Question: I'm trying to make a simple game in libGDX.
The main sprite is a submarine, that can rotate by its center origin (width/2,height/2).
This sprite is the only one that will spin in my game and also the only one that will need a polygon, for the rest of the sprites a rectangle bounding box is enough.
I need to create a polygon, so I can handle intersections.
The polygon would be a very simple one, with only 8 vertices.
How can I get the vertices of the polygon, if I know the position of the sprite, rotation, and origin?
This image can explain exactly what I want:

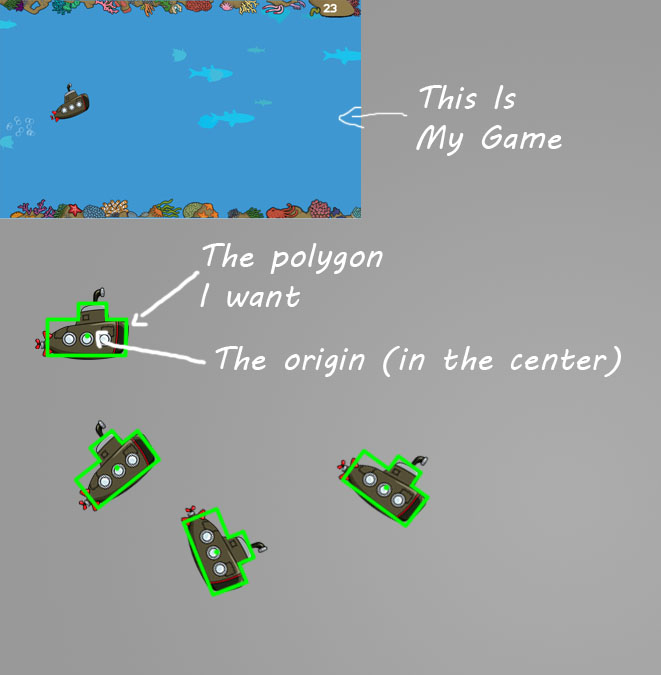
Answer: You can use <URL> for that and define the body manually. It might look like the following, starting at the bottom left vertex and going clock-wise until bottom right. You can of course change those values and adjust it to your sprite.
'''
float[] vertices = new float[] {
-2, -2,
-2, 2,
-0.5f, 2,
-0.5f, 3,
0.5f, 3,
0.5f, 2,
2, 2,
2, -2
};
Polygon submarine = new Polygon();
submarine.setVertices(vertices);
'''
Now you can rotate this polygon, just like the sprite, and move it and scale it. Just make sure you keep the polygon and your sprite synchronized. For collisions you can use <URL>.
For debugging of the polygon you can use a <URL> to render it on your screen.
'''
shapeRenderer.begin();
shapeRenderer.polygon(polygon.getTransformedVertices());
shapeRenderer.end();
'''